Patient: sex M, age 22
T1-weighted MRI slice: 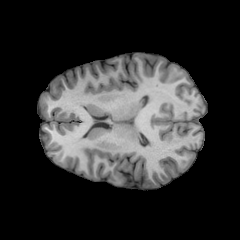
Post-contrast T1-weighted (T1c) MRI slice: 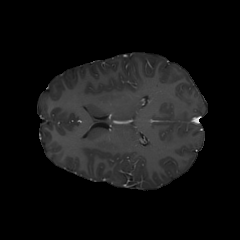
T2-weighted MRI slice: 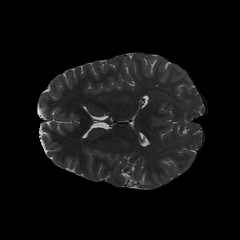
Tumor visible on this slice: no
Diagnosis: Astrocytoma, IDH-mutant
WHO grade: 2